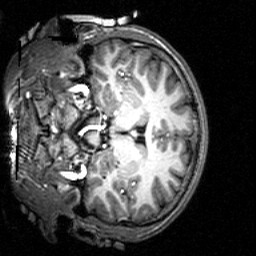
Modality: T1w
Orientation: coronal
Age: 22
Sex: male